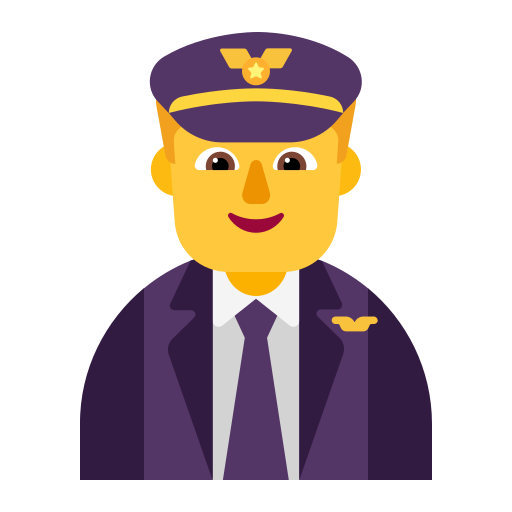
man pilot flat default